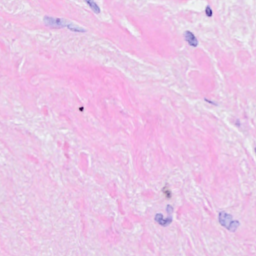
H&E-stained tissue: Breast